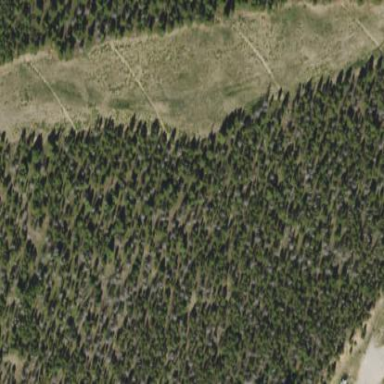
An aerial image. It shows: Evergreen needle-leaved woodland.